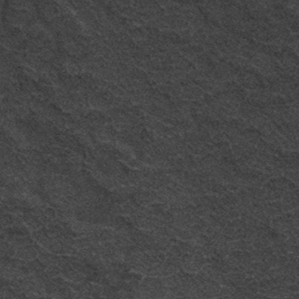
Label: frost